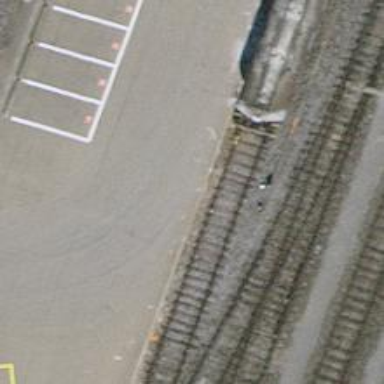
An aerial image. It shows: Railway yard with one track.